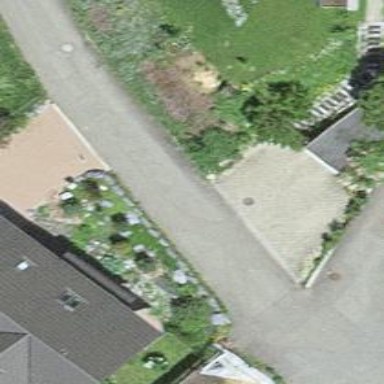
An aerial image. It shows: Compacted alley serving as service road.